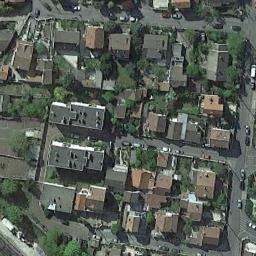
Label: residential